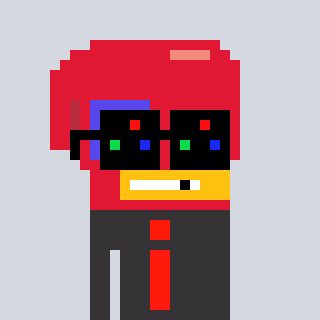
a pixel art character with square black sunglasses, a boxing glove-shaped head and a grayscale-colored body on a cool background